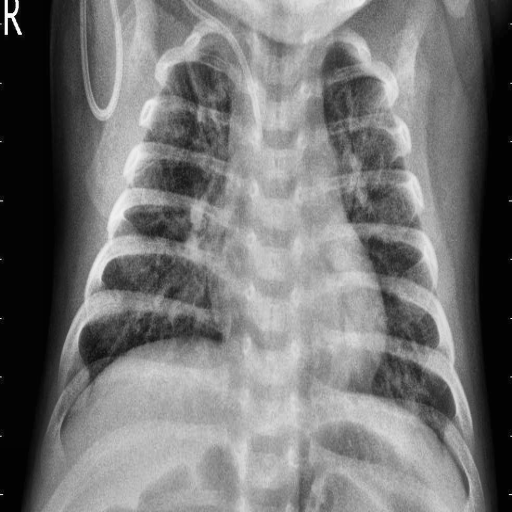
Finding: PNEUMONIA